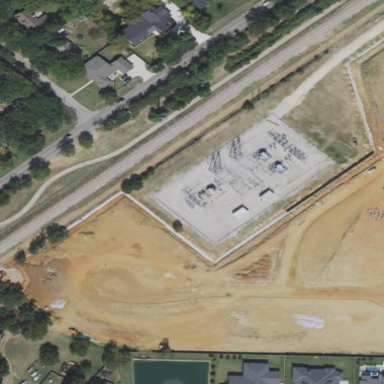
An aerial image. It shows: Outdoor distribution level power substation.